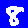
Digit: 8